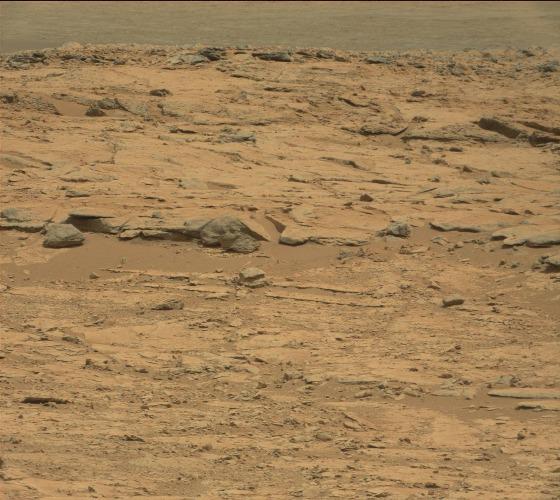
Terrain classes present: Bedrock, Gravel / Sand / Soil, Rock, Shadow, Sky / Distant Mountains